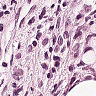
Metastatic tissue present: yes